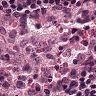
Metastatic tissue present: no